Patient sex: M
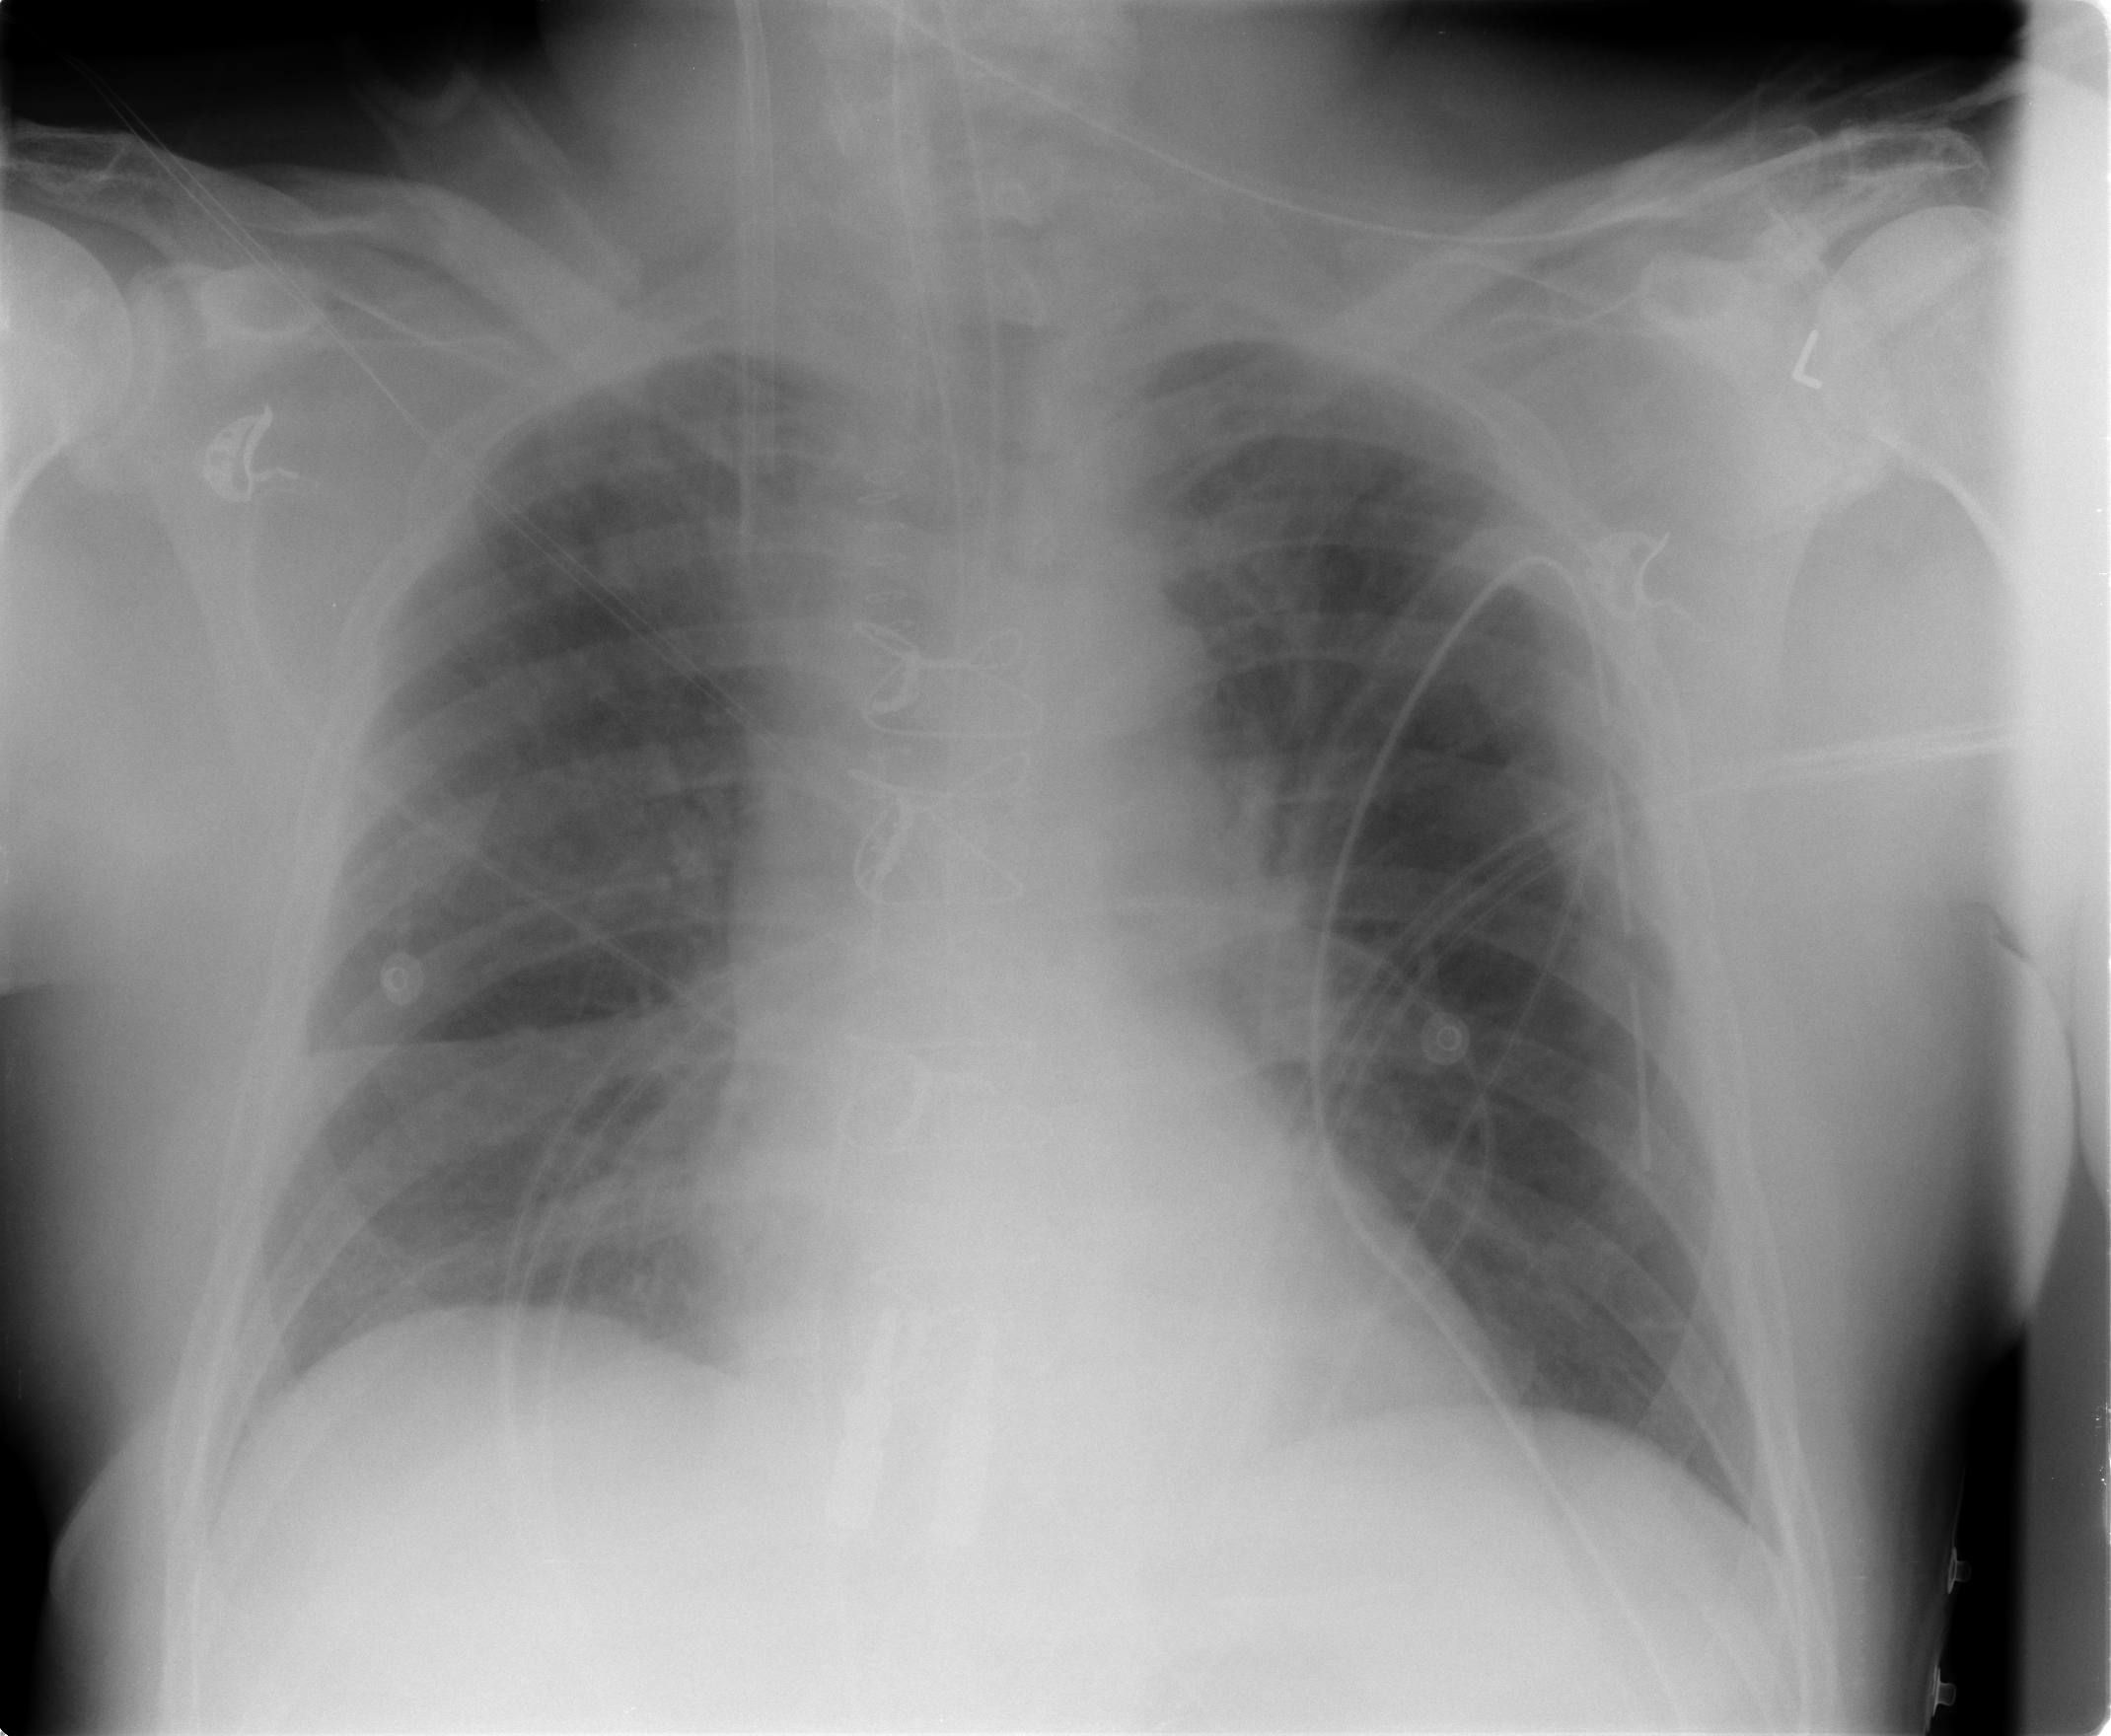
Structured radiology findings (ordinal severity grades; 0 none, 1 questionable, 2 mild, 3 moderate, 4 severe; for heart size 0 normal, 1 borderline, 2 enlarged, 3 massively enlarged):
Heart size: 0
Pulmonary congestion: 1
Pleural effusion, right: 0
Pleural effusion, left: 0
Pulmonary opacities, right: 1
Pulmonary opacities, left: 0
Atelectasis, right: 2
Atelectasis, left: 0